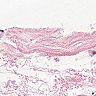
Metastatic tissue present: no